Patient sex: M
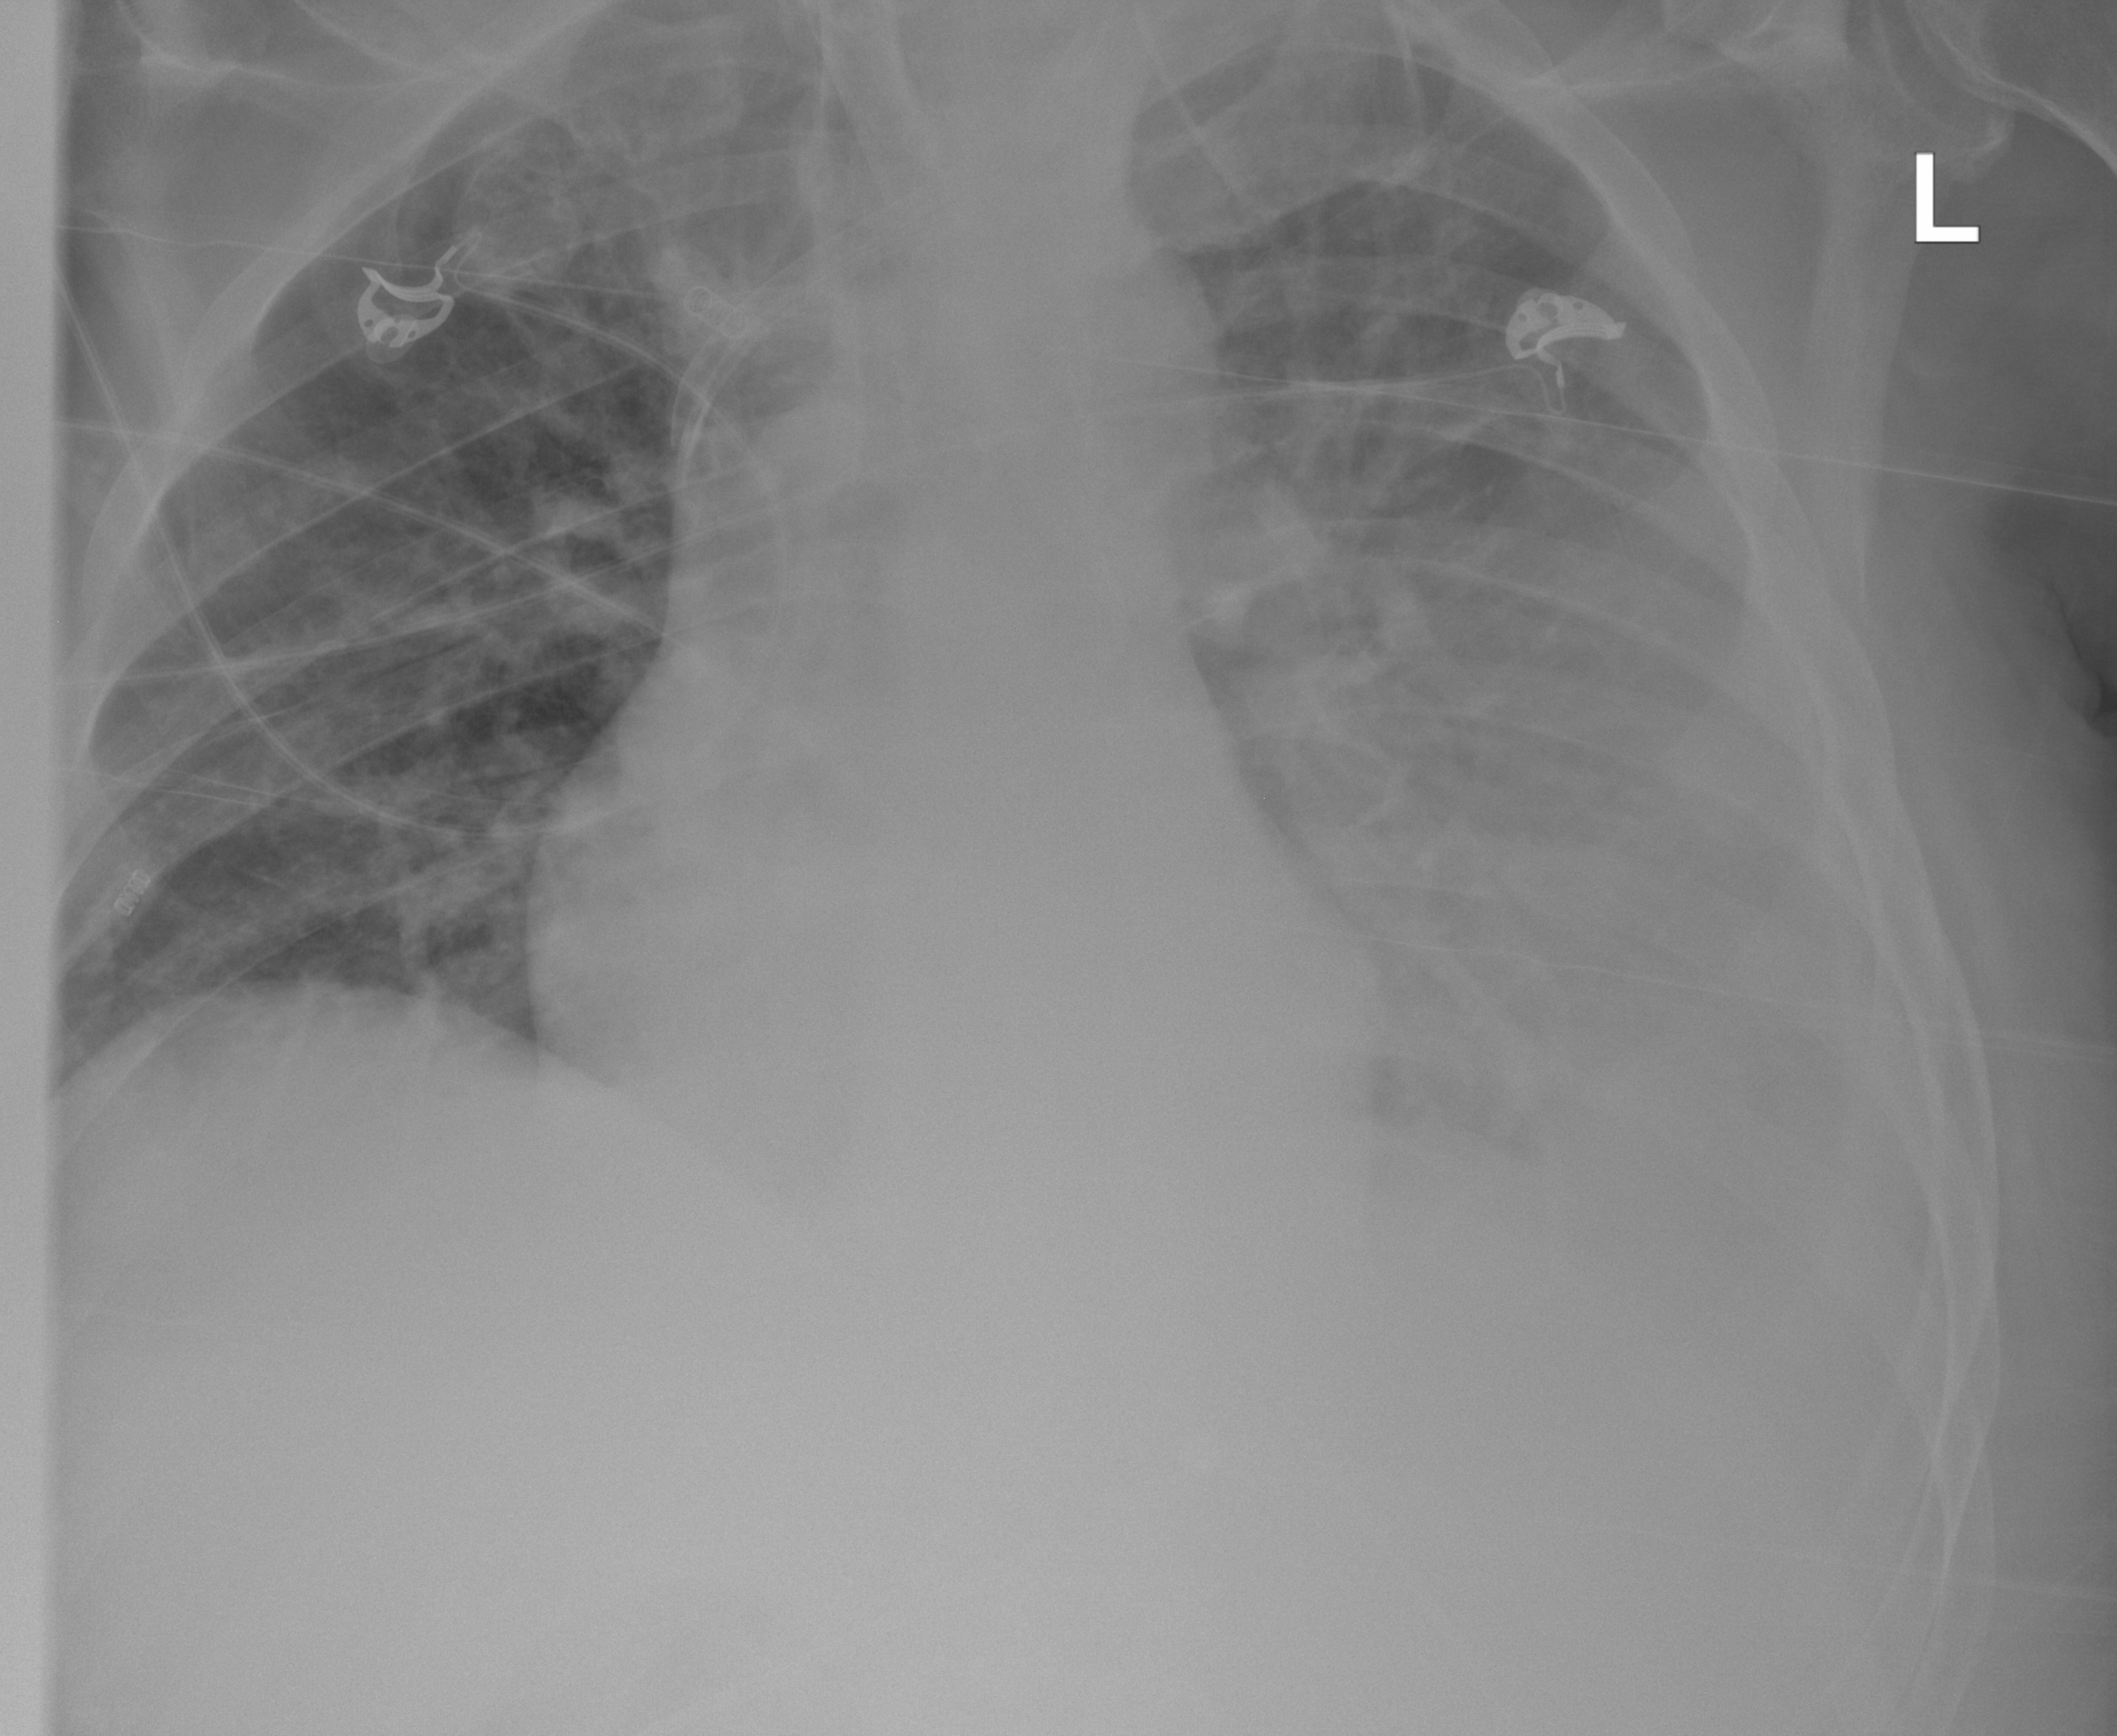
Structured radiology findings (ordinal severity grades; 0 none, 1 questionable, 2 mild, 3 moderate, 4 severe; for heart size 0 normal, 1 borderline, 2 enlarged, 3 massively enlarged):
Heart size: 2
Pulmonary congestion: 2
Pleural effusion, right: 1
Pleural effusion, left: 3
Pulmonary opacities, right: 2
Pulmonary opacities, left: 2
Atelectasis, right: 1
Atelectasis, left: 2